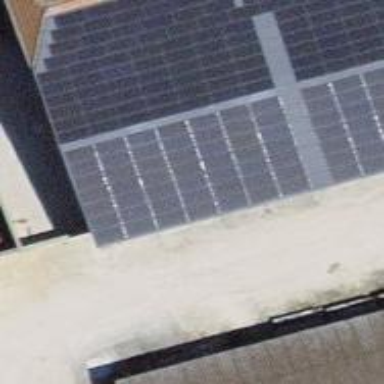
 consisting of solar photovoltaic panels."